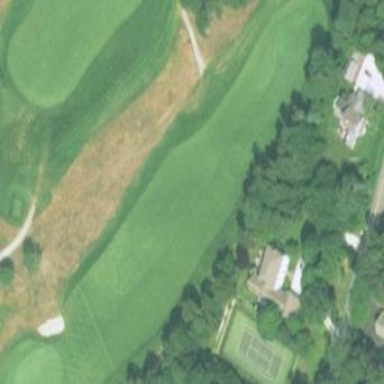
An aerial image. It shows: Rough area on grassy golf course.